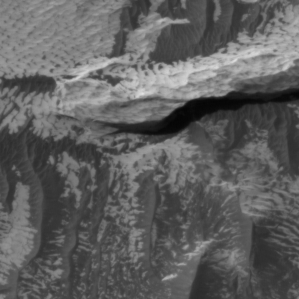
Label: non_frost